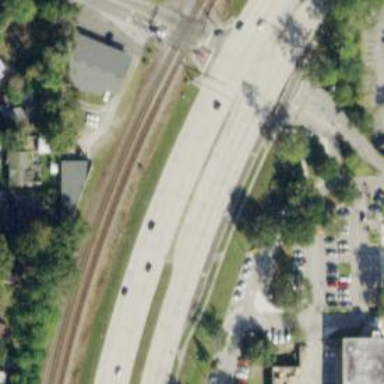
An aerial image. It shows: Trunk highway.